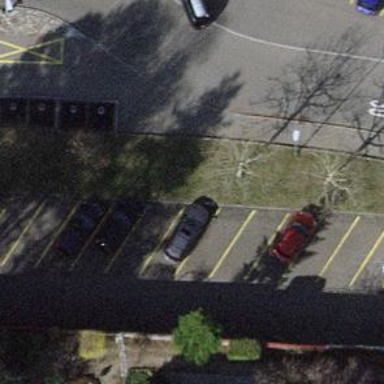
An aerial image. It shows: Parking area with surface.